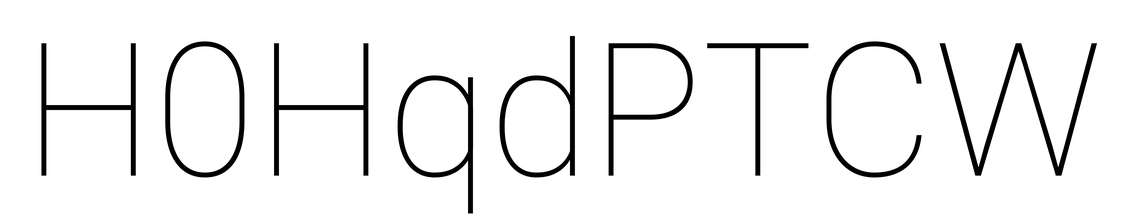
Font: Roboto_Thin